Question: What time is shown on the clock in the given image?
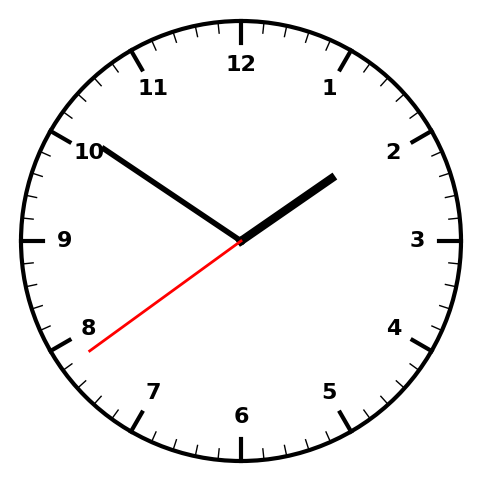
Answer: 01:50:39